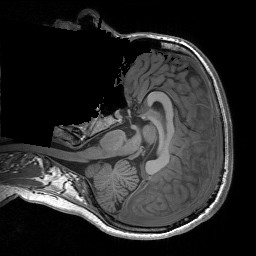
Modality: T1w
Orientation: axial